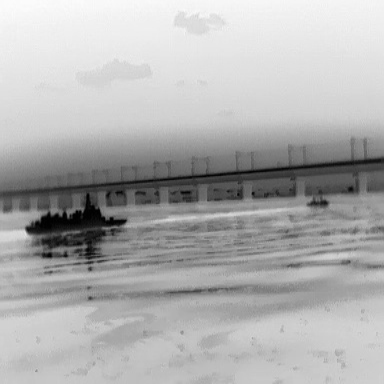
There is a warship in the infrared image.